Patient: sex M, age 30
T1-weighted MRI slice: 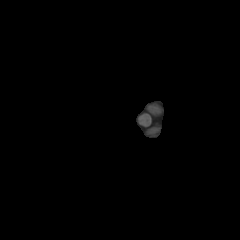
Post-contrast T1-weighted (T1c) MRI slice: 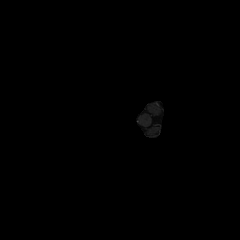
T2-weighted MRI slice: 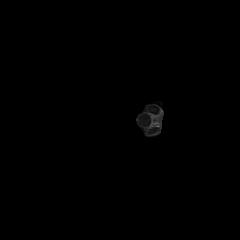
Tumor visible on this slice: no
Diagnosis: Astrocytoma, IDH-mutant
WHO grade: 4